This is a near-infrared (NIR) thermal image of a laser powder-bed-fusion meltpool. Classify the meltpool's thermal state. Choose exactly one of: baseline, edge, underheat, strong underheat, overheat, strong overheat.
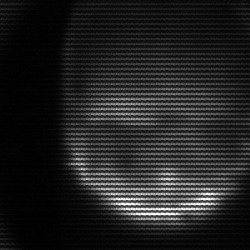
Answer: edge